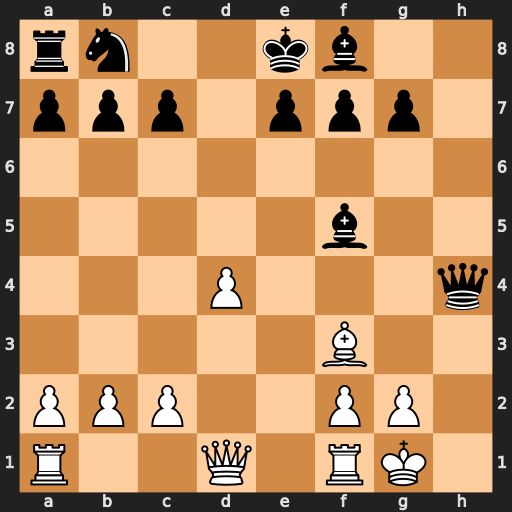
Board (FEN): rn2kb2/ppp1ppp1/8/5b2/3P3q/5B2/PPP2PP1/R2Q1RK1
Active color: w
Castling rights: q
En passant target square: -
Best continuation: Bxb7 Be4 d5 Qg5 f3